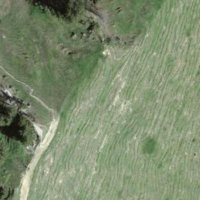
EUNIS habitat code: 26
Species observed at this site:
Ranunculus platanifolius
Timarcha tenebricosa
Caltha palustris
Orchis mascula
Euphorbia cyparissias
Gentiana verna
Phyteuma orbiculare